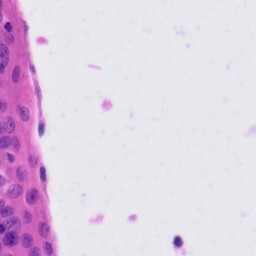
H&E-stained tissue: Tonsil